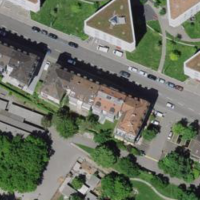
EUNIS habitat code: 54
Species observed at this site:
Lotus corniculatus
Chelidonium majus
Motacilla alba